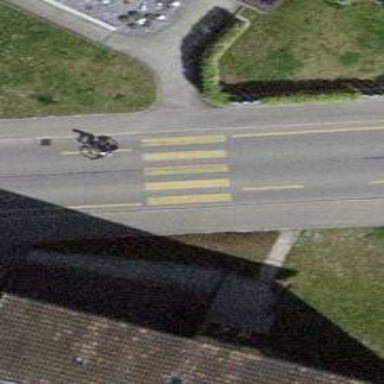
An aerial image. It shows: Uncontrolled zebra crossing with notable zebra markings.